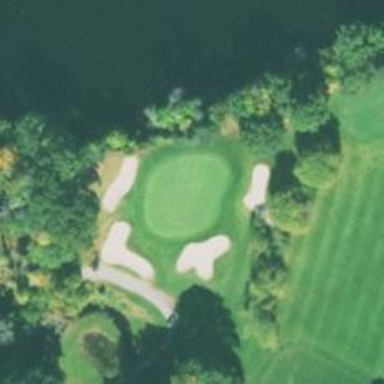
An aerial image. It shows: Golf hole.